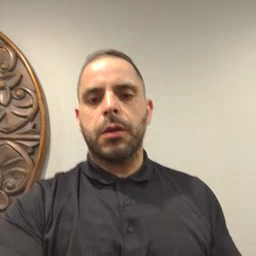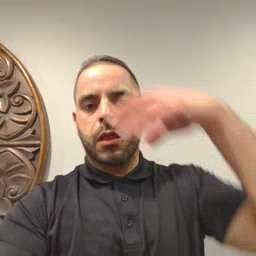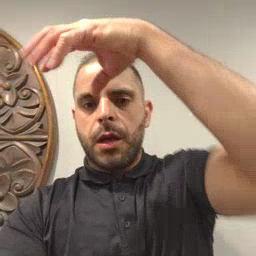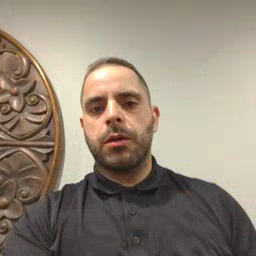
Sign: cloud